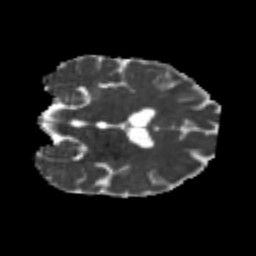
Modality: MD
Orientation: coronal
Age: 26
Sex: male
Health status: healthy
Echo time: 0.074 s